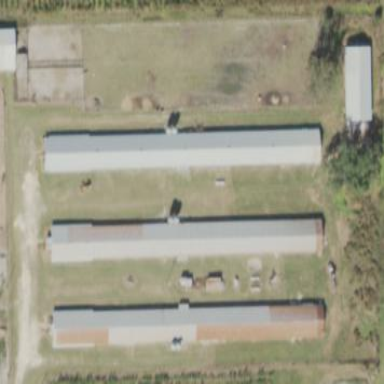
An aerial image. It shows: Poultry farmyard.